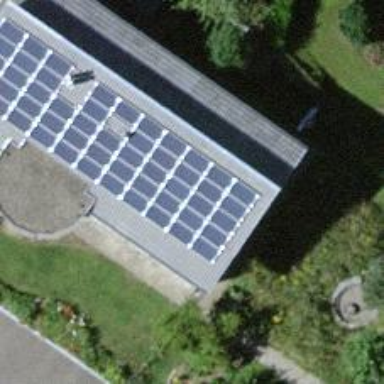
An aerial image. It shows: Solar power generator using photovoltaic panels.